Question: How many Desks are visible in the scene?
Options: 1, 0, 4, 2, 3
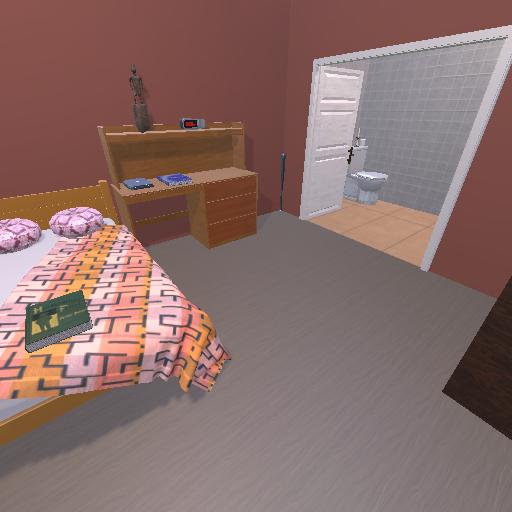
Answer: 1